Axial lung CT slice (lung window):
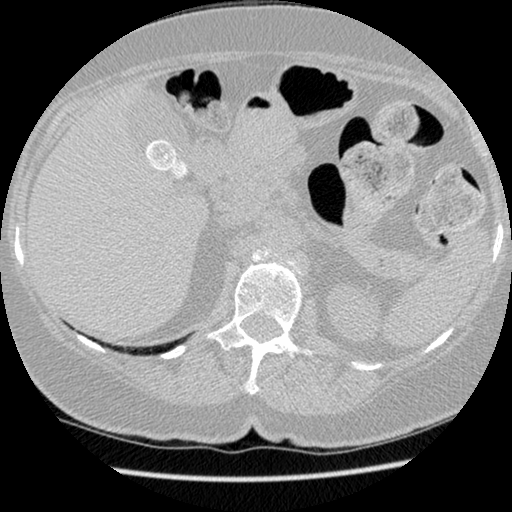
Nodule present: no